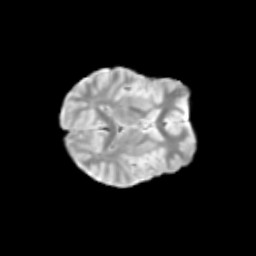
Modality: T2w
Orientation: axial
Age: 12
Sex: female
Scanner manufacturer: siemens
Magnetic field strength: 3 T
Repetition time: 3.8 s
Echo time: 0.07 s